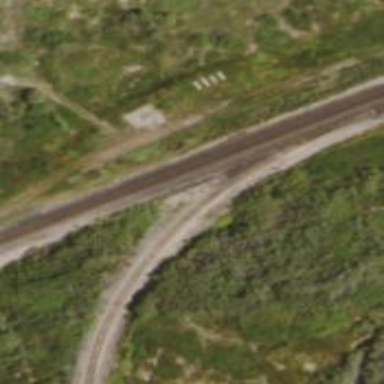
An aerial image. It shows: Abandoned railway.